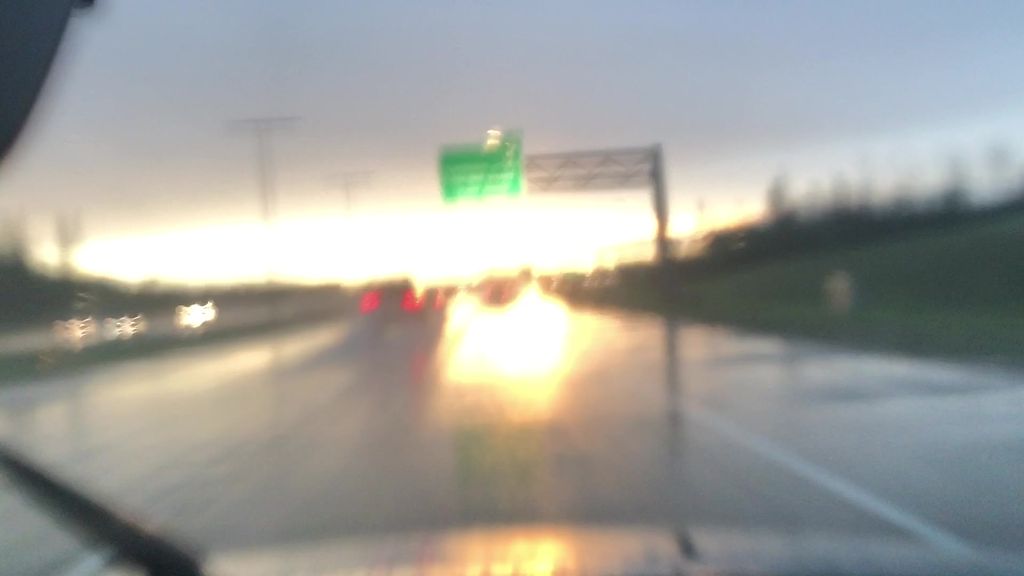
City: edmonton